Field crop: tomato
Growth stage: 1
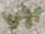
Species: portulaca